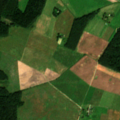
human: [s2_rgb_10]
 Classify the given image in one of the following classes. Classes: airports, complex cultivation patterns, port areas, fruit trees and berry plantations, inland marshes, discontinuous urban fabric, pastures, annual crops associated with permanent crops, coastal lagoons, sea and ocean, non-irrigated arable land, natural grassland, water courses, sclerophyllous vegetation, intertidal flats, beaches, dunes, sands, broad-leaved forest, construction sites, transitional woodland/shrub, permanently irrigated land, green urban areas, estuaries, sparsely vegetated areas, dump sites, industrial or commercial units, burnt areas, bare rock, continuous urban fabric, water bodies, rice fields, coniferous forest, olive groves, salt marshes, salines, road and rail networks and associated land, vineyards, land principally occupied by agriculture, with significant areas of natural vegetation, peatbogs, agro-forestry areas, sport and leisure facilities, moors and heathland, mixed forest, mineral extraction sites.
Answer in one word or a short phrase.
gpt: non-irrigated arable land, complex cultivation patterns, mixed forest